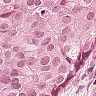
Metastatic tissue present: yes